【题型】选择题　【知识点】平面几何　【难度】easy
如图，在 $\triangle ABC$ 中，$\angle B = 45^\circ, \angle C = 60^\circ, AD \perp BC$ 于点 $D, BD = \sqrt{3}$。若 $E, F$ 分别为 $AB, BC$ 的中点，则 $EF$ 的长为（\quad ）

A. $\frac{\sqrt{3}}{3}$  \quad
B. $\frac{\sqrt{3}}{2}$  \quad
C. 1  \quad
D. $\frac{\sqrt{6}}{2}$
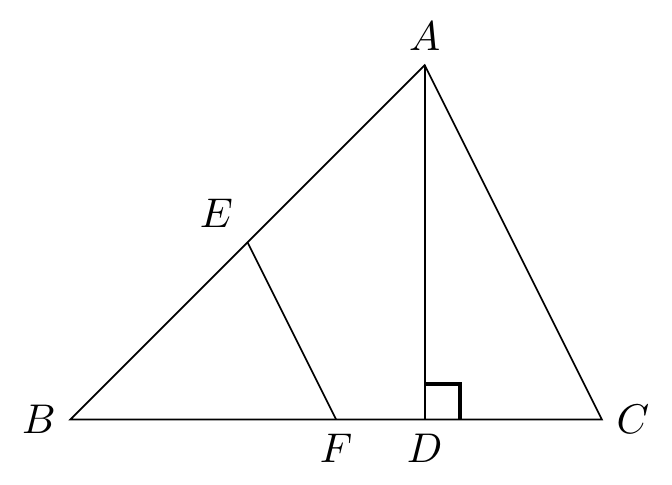
【解答】
解：因为 $AD$ 垂直 $BC$，

则 $\triangle ABD$ 和 $\triangle ACD$ 都是直角三角形，

又因为 $\angle B = 45^\circ$，$\angle C = 60^\circ$，

所以 $AD = BD = \sqrt{3}$，

因为 $\sin \angle C = \frac{AD}{AC} = \frac{\sqrt{3}}{2}$，

所以 $AC = 2$，

因为 $EF$ 为 $\triangle ABC$ 的中位线，

所以 $EF = \frac{AC}{2} = 1$，

故选：C。